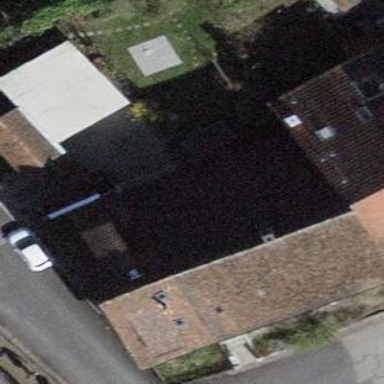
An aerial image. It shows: Terrace building.